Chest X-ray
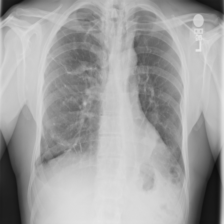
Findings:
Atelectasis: positive
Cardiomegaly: negative
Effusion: negative
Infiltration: negative
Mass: negative
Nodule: negative
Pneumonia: negative
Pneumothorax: negative
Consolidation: negative
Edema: negative
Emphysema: negative
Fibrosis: negative
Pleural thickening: negative
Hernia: negative